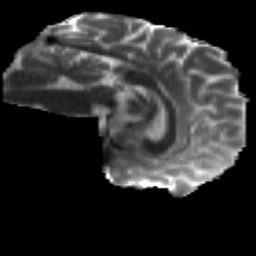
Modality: T2w
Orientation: sagittal
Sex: male
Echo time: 0.114 s